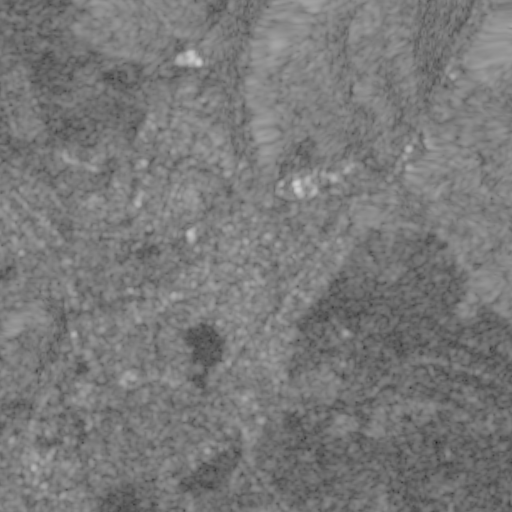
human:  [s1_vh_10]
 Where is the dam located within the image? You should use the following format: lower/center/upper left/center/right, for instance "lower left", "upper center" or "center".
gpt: The dam is located in the lower center of the image.
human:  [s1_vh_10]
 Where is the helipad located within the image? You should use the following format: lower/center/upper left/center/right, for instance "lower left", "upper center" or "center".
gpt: The helipad is located in the upper center of the image.
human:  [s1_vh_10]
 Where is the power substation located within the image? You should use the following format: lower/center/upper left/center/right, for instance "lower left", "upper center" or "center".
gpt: The power substation is located in the lower left of the image.
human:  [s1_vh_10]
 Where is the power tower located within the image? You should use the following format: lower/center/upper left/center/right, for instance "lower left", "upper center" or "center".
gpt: The power tower is located in the lower left of the image.
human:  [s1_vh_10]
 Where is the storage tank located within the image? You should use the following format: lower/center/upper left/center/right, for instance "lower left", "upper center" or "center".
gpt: The storage tank is located in the lower left of the image.
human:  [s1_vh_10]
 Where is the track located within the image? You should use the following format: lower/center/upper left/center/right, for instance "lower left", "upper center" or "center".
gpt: The track is located in the center left of the image.
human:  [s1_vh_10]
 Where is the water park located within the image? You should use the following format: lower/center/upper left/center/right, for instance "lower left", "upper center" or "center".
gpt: The water park is located in the lower center of the image.
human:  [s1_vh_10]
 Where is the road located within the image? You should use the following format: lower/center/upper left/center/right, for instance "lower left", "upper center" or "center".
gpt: There is no road in the image.

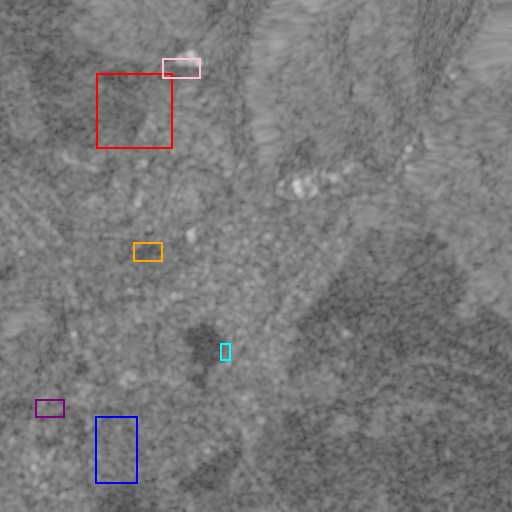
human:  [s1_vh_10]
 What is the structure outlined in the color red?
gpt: The structure outlined in red is a crop field.
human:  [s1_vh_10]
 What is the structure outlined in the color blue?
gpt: The structure outlined in blue is a park.
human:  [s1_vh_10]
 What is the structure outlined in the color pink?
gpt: The structure outlined in pink is a parking lot.
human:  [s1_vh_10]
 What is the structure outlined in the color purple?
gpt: The structure outlined in purple is a power substation.
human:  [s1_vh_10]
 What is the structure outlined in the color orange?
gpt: The structure outlined in orange is a track.
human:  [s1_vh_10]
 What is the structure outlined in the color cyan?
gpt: The structure outlined in cyan is a water park.
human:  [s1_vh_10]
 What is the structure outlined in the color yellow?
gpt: There is no yellow outline.